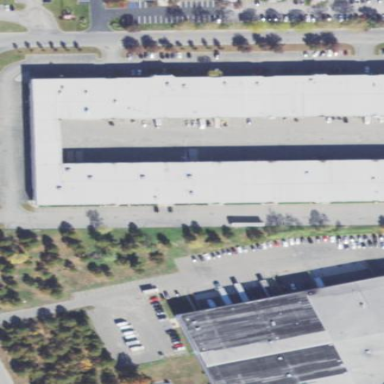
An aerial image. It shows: Commercial building.